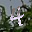
Label: 4